Aerial crown-view tile of a tropical tree (Barro Colorado Island, Panama), acquired 20240611:
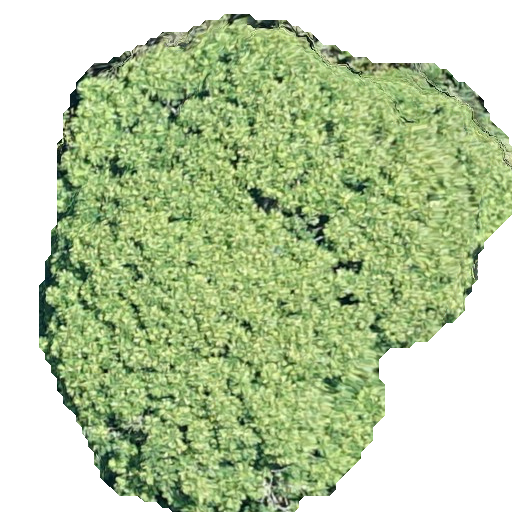
Species: Dipteryx oleifera
GBIF accepted scientific name: Dipteryx oleifera
Crown area: 272.456 m²